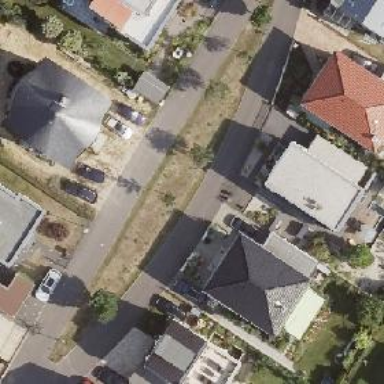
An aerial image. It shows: Living street.